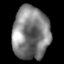
Tissue: lung
Cell type: Epithelial cells
Senescence score: 0.169
Nuclear area (px): 1897
Mean DAPI intensity: 127.369